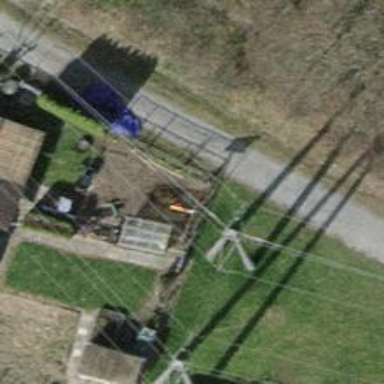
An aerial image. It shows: Three cables of power line.